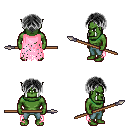
a pixel art fantasy rpg character, male body template, orc, green skin, pink tattered cape, teal pants, gray parted hairstyle, spear, four views (front, back, left, right), 2x2 character sprite sheet, small pixel art, hard edges, no anti-aliasing